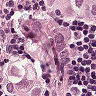
Metastatic tissue present: yes